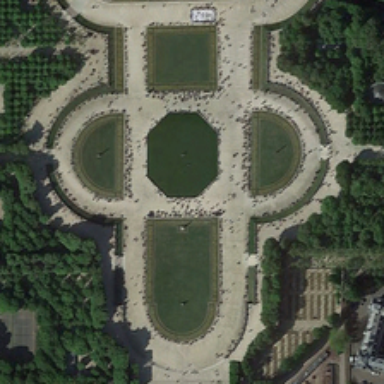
Many green trees are around a square with many people .